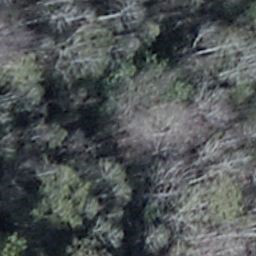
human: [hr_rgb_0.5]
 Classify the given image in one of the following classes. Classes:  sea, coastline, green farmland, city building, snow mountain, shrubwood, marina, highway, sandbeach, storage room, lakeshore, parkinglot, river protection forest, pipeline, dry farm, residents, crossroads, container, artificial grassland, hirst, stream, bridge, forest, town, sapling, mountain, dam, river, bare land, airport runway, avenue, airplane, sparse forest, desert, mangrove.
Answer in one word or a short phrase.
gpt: shrubwood